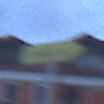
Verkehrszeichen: UmleitungswegweiserRechtsweisend
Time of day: Dawn
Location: Outdoor (Urban)
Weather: PartlyCloudy
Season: NotSpecified
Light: Natural